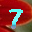
Label: 7